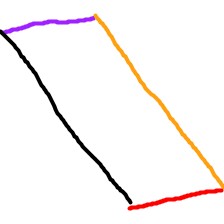
Shape: parallelogram